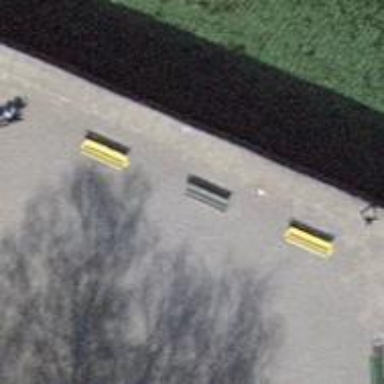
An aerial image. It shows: Bench for seating.